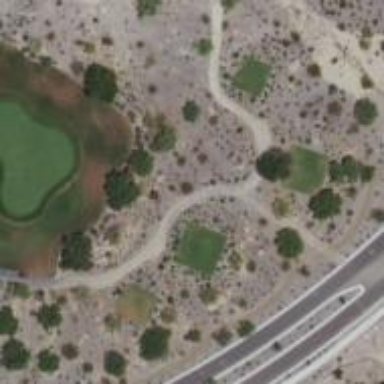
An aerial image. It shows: Path for both roads and golfers.